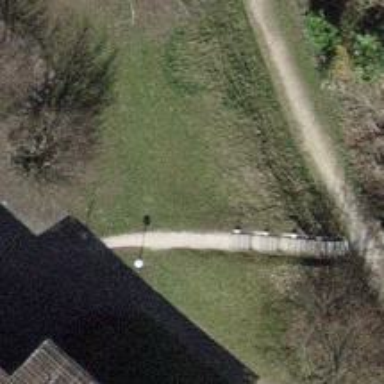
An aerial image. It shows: Set of concrete steps.